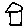
Label: house